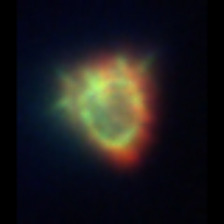
Taxon: Ciliates
Group: Other